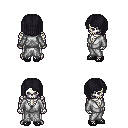
a pixel art fantasy rpg character, male body template, skeleton, white robe, white pants, raven pageboy hairstyle, ghillies, four views (front, back, left, right), 2x2 character sprite sheet, small pixel art, hard edges, no anti-aliasing